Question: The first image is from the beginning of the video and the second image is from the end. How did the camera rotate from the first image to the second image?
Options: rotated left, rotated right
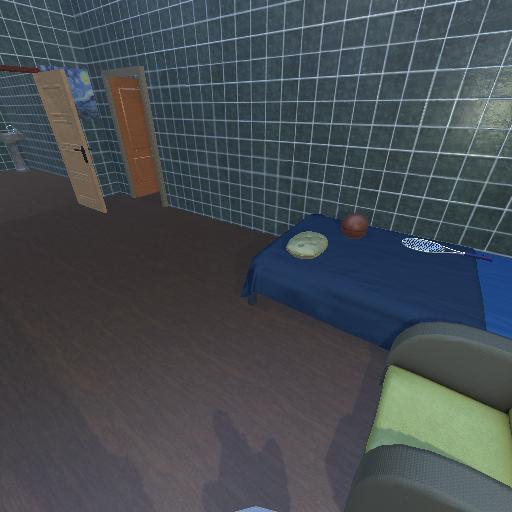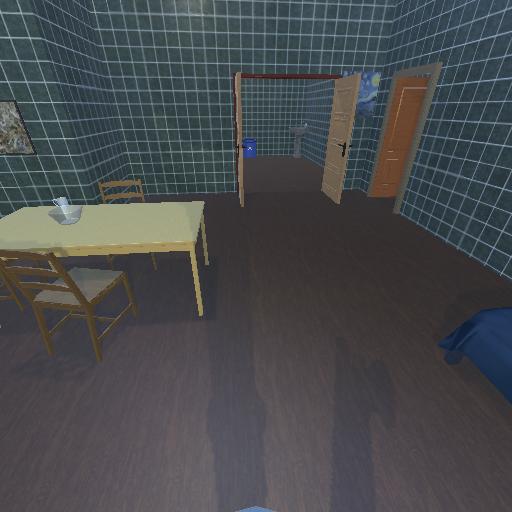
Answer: rotated left